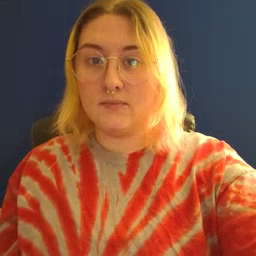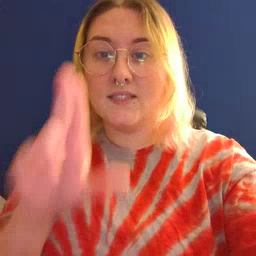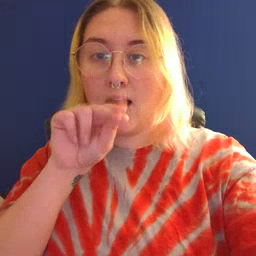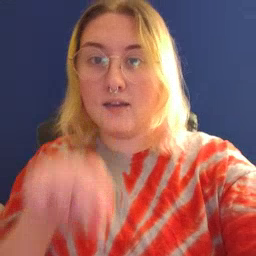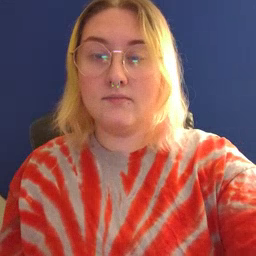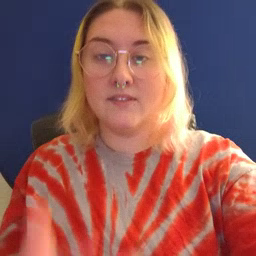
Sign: duck